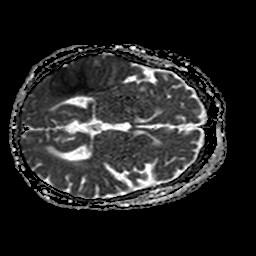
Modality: ADC
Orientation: axial
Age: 73
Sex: female
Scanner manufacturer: philips
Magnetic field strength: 1.5 T
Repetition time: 3.505 s
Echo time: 0.09255 s